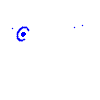
Particle: electron